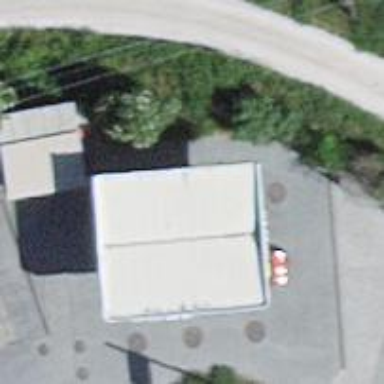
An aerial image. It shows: Fuel station.